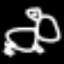
Label: frog